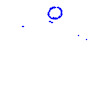
Particle: proton